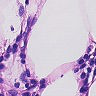
Metastatic tissue present: no